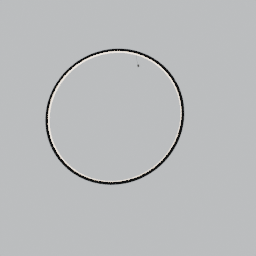
Label: lighting